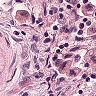
Metastatic tissue present: no